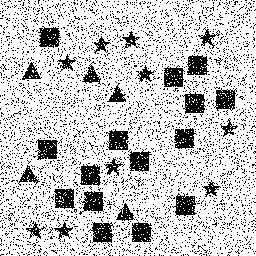
Squares: 15
Triangles: 5
Stars: 10
Total shapes: 30